Question: I am reinventing the wheel and creating my own JSON parse methods in Java.
I am going by the (very nice!) documentation on <URL>. The only part I am unsure about is where it says
Since the documentation is so clear, and JSON is so simple and easy to implement, I thought I would go ahead and require the spec instead of being loose.
How would I strip out control characters in Java? Perhaps there is a unicode range?

---
## Edit: A (commonly?) missing peice to the puzzle
I <URL> that can be troublesome in '<script>' tags.
> Most notably the characters U+2028 and U+2029, Line and Paragraph Separator, which act as newlines. Injecting a newline into the middle of a string literal will most likely cause a syntax error (unterminated string literal). <URL>
Though I believe this does not pose an XSS threat, it is still a good idea to add extra rules for the use in '<script>' tags.
- '\u'- '</script''</script><script src=http://tinyurl.com/abcdef>'
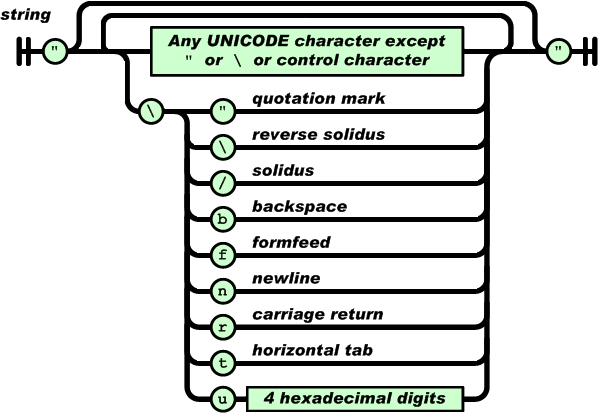
Answer: Will <URL> do? Incidentally, UTF-16 is an encoding of Unicode codepoints... Are you going to be operating at the byte level, or at the character/codepoint level? I recommend leaving the mapping from UTF-16 to character streams to Java's core APIs...